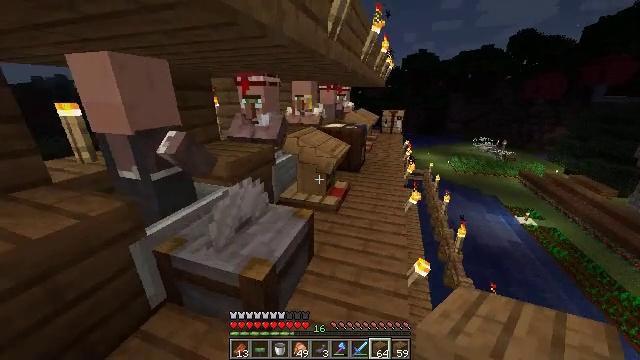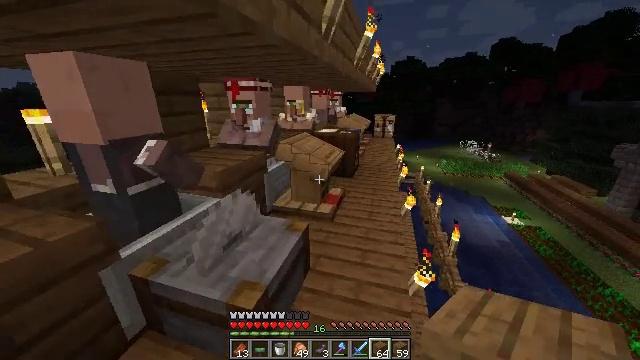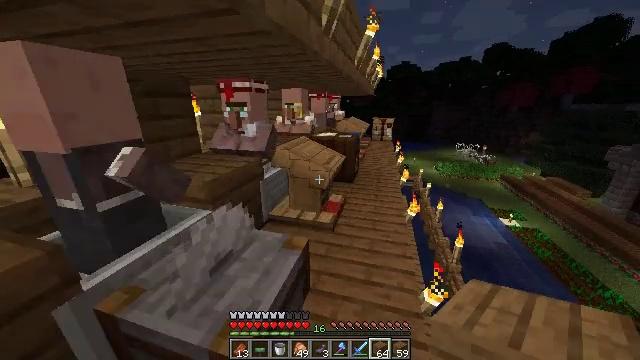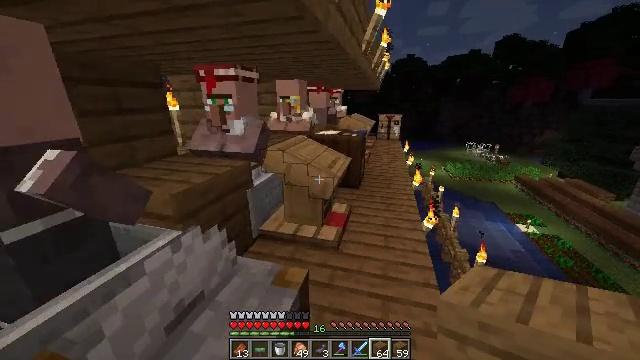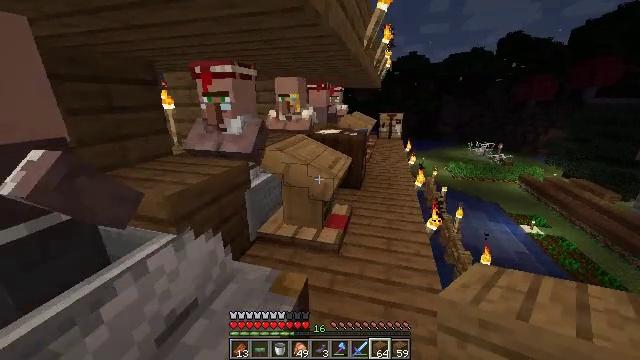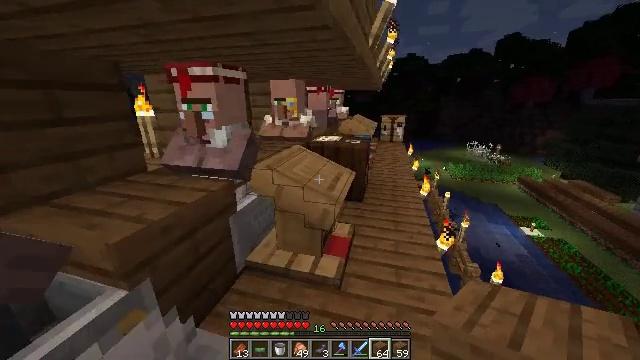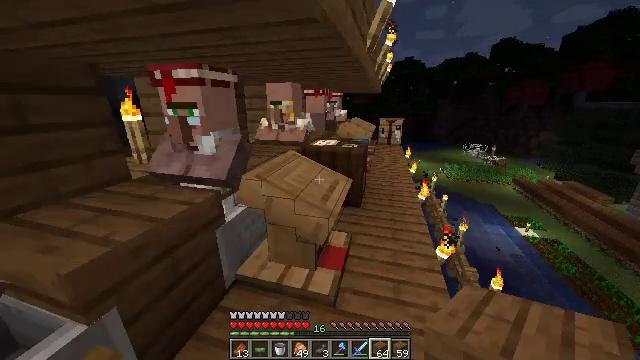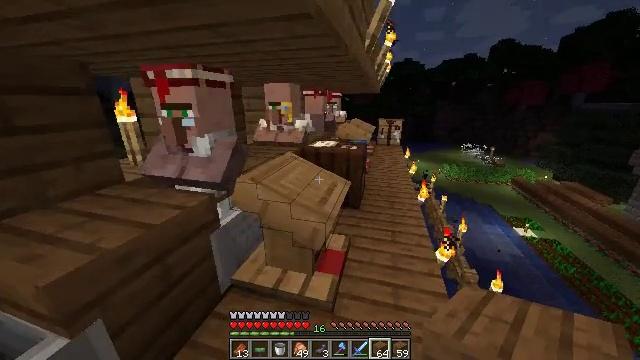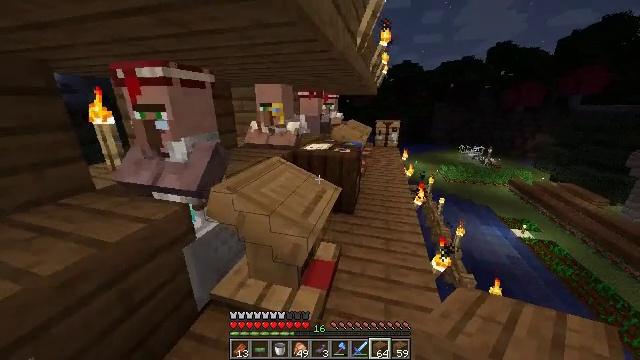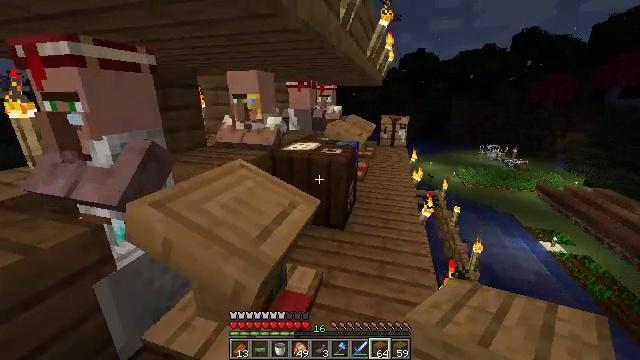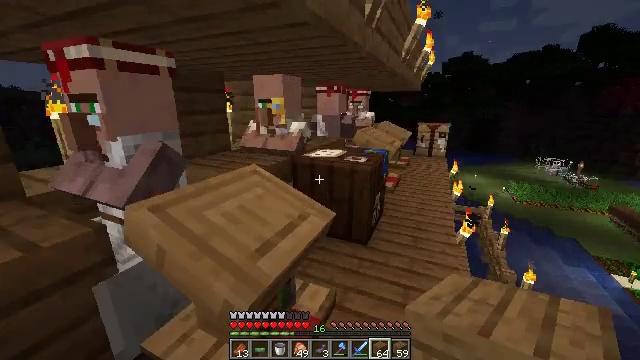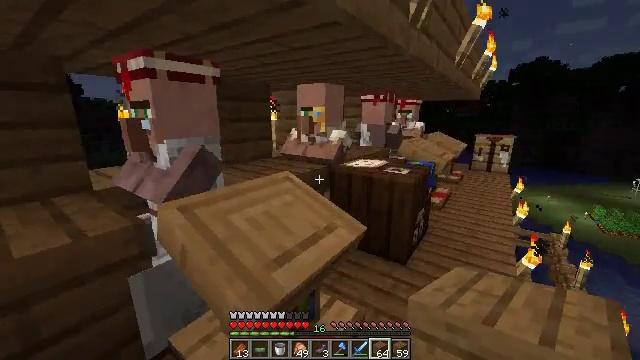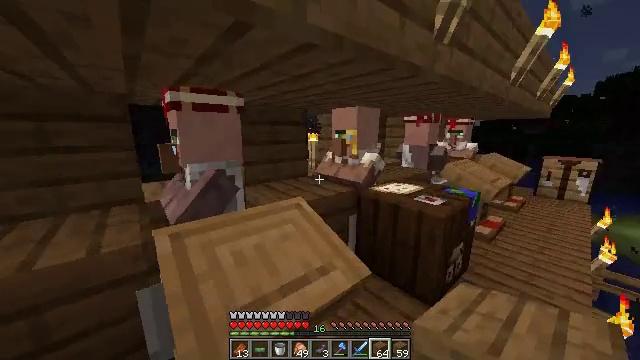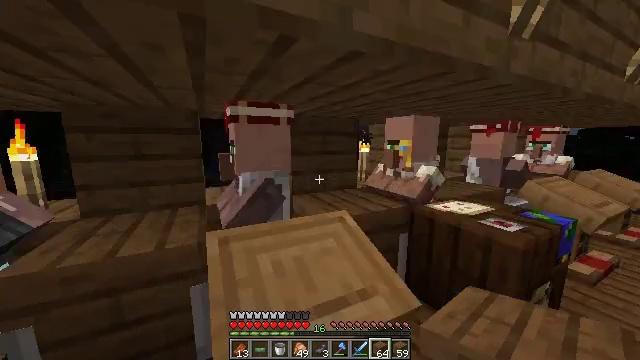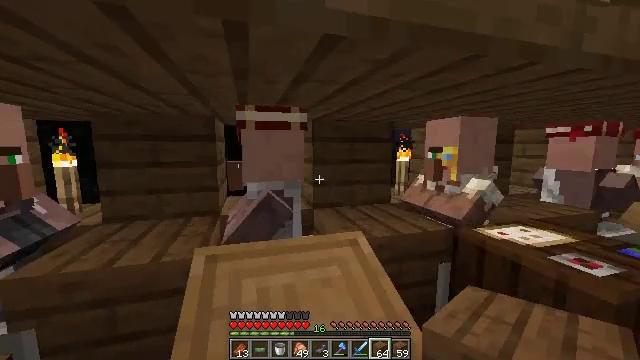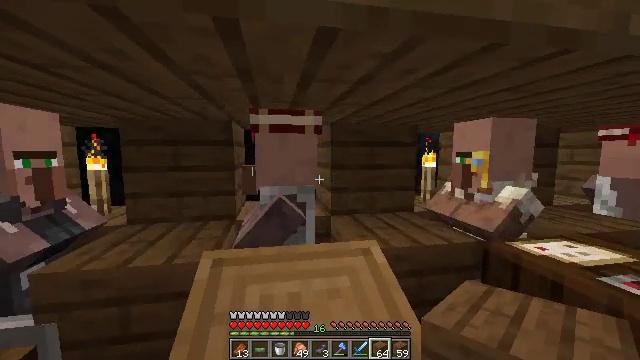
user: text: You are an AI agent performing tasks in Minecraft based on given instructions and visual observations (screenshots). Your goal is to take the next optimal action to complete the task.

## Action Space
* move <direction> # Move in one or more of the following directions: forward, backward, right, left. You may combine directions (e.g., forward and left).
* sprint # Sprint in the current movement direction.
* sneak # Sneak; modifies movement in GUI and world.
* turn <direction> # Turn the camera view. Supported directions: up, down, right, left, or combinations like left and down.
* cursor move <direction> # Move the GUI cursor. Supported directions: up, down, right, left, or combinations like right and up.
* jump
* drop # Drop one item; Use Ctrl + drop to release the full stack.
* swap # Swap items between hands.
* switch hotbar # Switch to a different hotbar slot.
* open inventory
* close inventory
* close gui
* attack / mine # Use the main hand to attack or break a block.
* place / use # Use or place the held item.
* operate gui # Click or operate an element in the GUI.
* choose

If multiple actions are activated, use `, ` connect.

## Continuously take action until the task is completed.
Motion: motion action
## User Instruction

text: Craft a name tag by using the crafting table.
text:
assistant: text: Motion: move forward, turn right
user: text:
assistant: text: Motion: move forward
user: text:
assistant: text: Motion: move forward
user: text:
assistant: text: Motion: move forward
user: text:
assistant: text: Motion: move forward
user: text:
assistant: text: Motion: move forward
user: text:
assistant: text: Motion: move forward and move right
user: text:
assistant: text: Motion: move forward and move right
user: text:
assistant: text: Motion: move forward and move right
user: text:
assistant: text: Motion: move forward and move right, turn left and up
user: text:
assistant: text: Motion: move forward and move right, turn left and up
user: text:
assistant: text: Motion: move forward and move right, turn left and up
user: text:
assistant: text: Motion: move forward and move right, turn left and up
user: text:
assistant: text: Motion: turn left and up
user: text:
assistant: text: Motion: turn left and up
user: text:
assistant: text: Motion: turn left
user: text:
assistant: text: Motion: no_op
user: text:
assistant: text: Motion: move forward, turn left and up
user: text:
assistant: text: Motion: move forward, turn left
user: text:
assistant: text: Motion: move forward, turn left
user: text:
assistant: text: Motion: no_op
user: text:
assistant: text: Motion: no_op
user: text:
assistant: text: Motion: no_op
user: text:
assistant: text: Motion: use / place
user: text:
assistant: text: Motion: use / place
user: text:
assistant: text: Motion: use / place
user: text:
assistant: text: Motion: no_op
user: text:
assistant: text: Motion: no_op
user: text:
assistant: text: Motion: open gui
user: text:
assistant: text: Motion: no_op